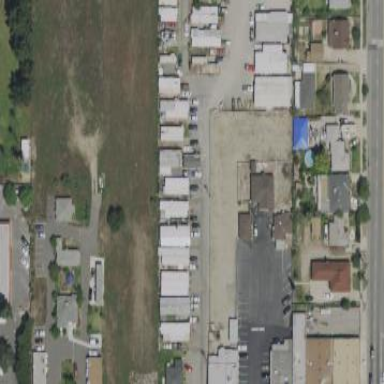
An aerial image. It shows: Residential area known as trailer park.